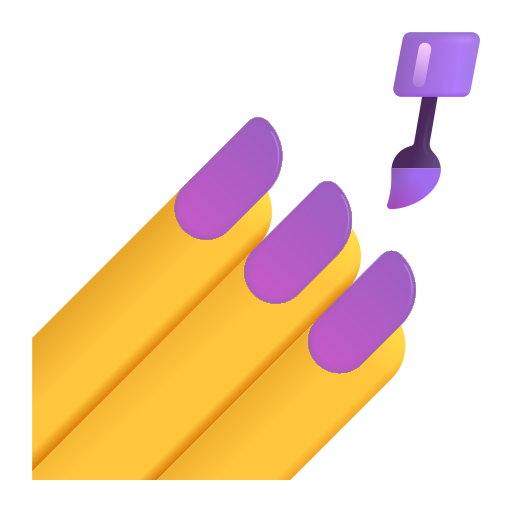
nail polish color default